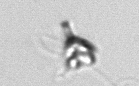
Label: Pyramimonas_longicauda